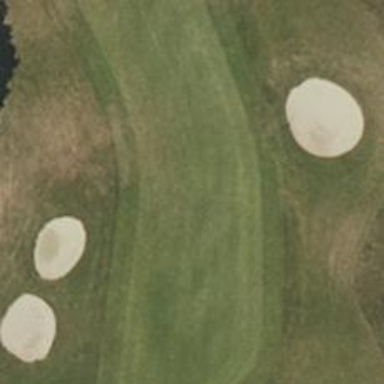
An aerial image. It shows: Golf hole.